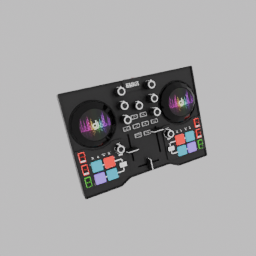
Label: electronics